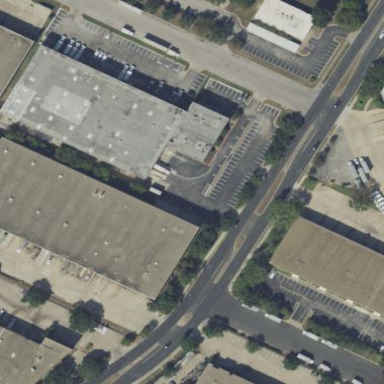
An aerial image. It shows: Commercial building.